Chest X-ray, PA view. Patient: 33 years old, sex F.
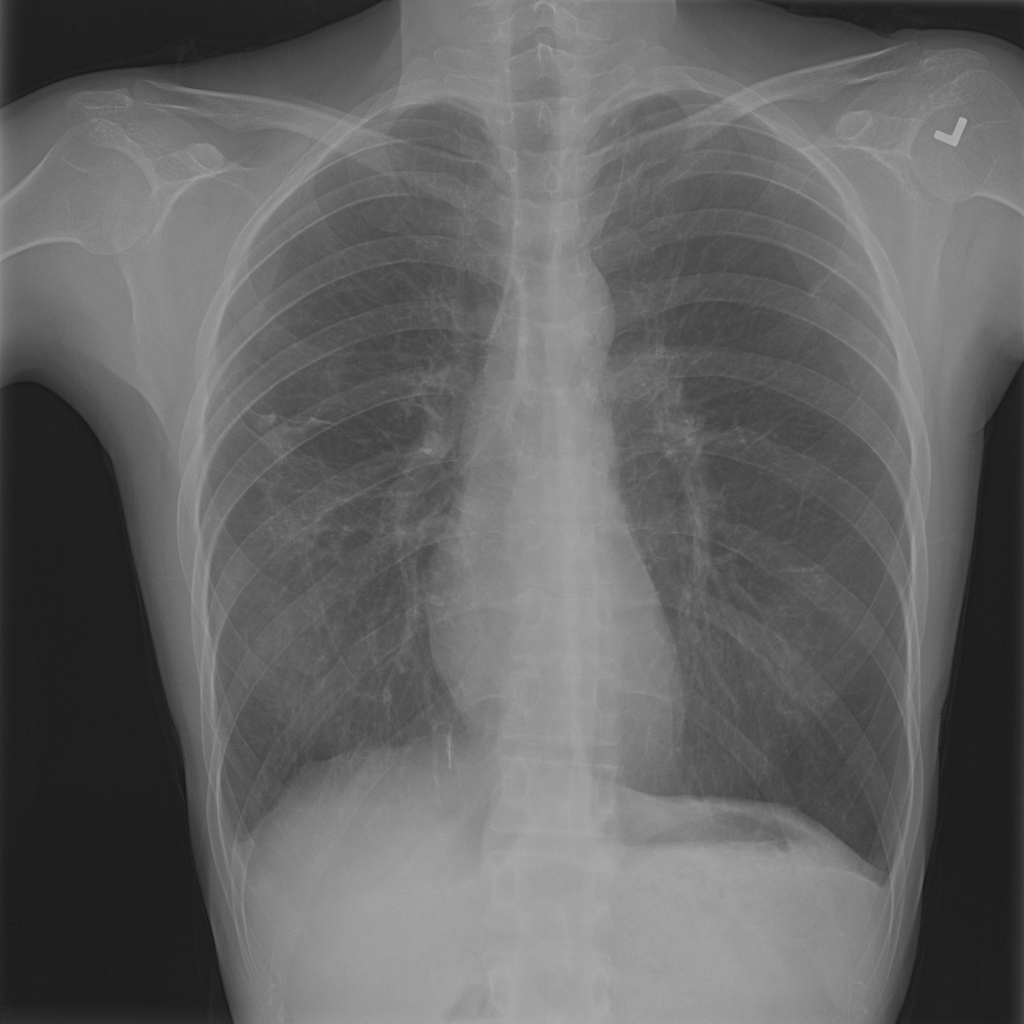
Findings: No Finding